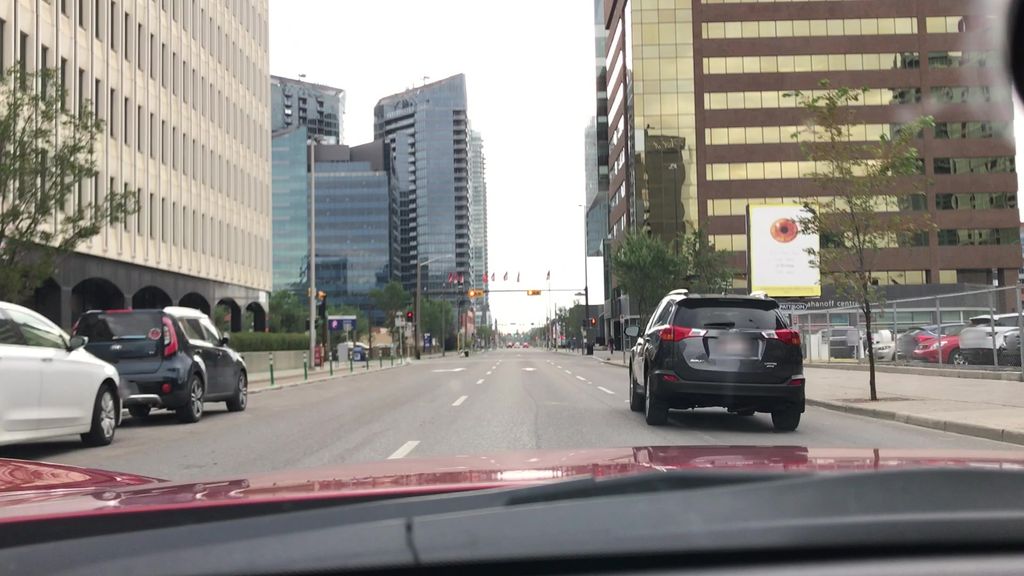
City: calgary